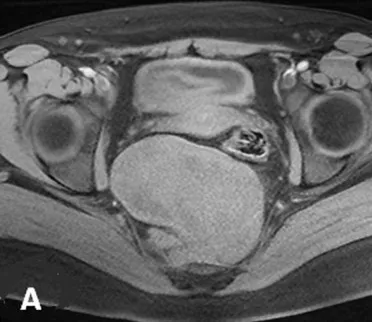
Pelvic MRI T1-weighted images FAT-SAT:. Pre gadolinium.
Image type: radiology (mri)